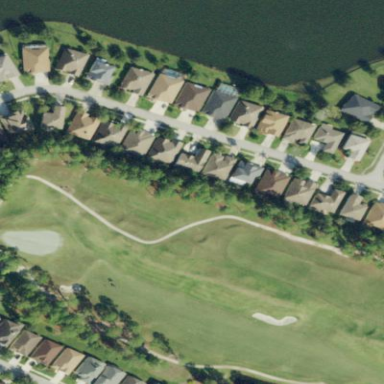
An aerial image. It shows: Grassy area designated as golf fairway.